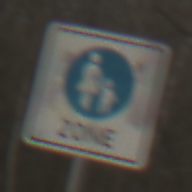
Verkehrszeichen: BeginnFussgaengerzone
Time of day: MorningAfternoon
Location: Outdoor (Nature)
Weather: PartlyCloudy
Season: Winter
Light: Natural